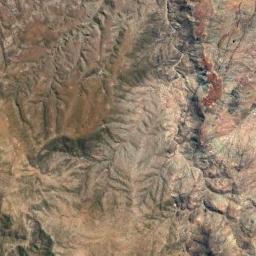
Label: mountain